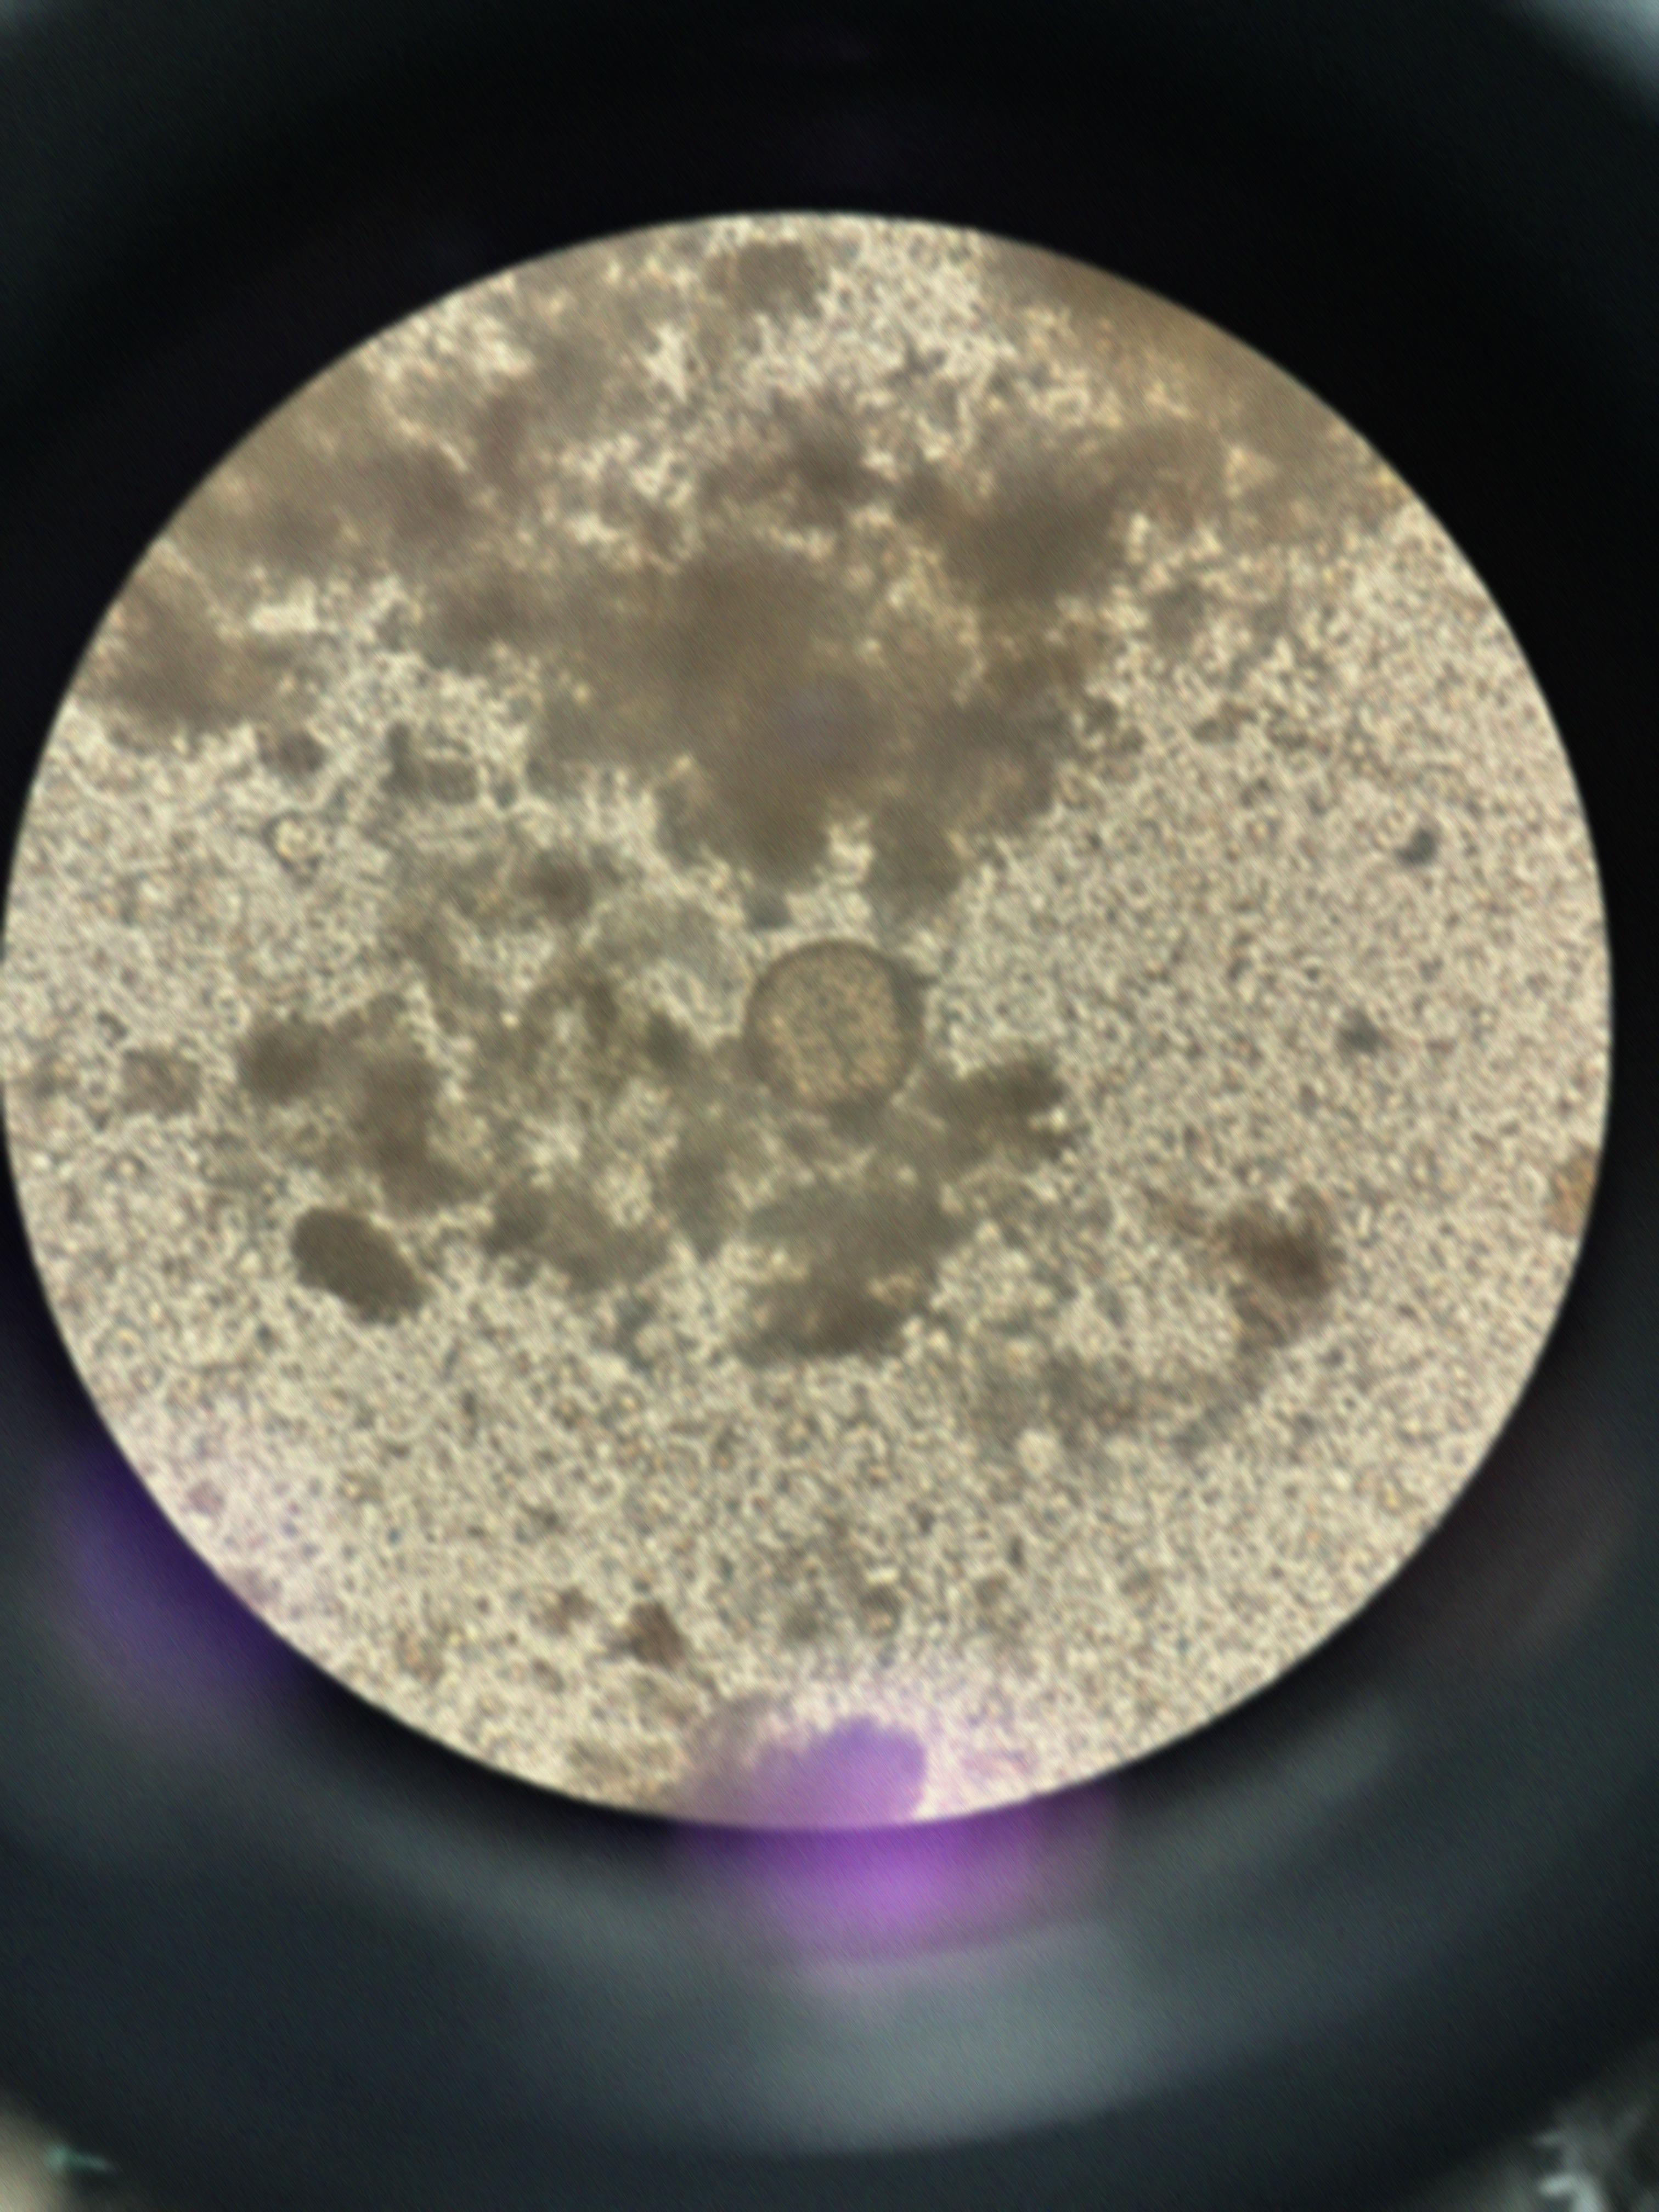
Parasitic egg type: Hymenolepis diminuta